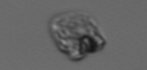
Label: Amoeba